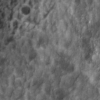
Label: not_dusty